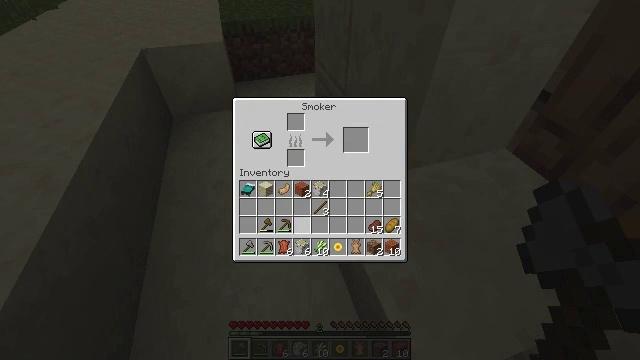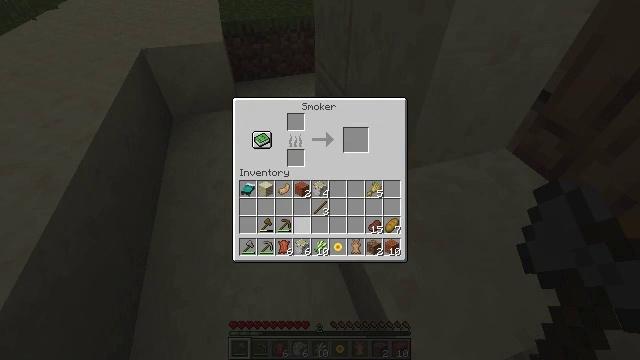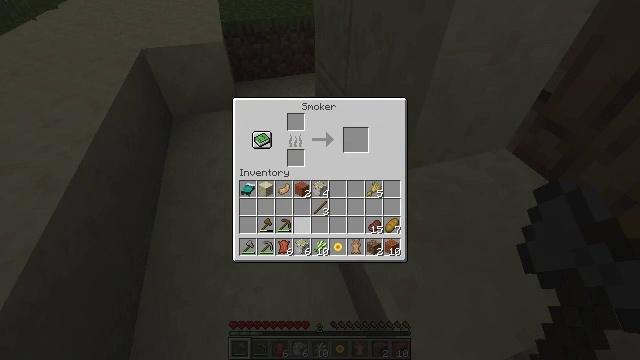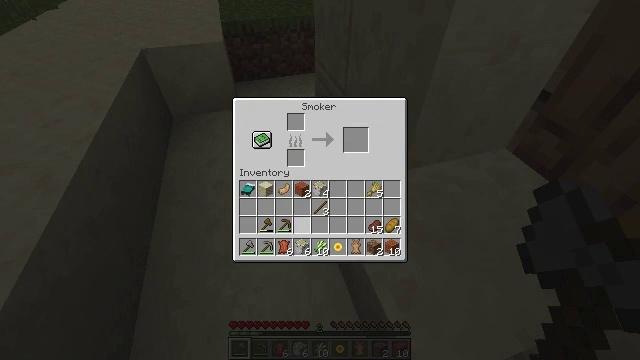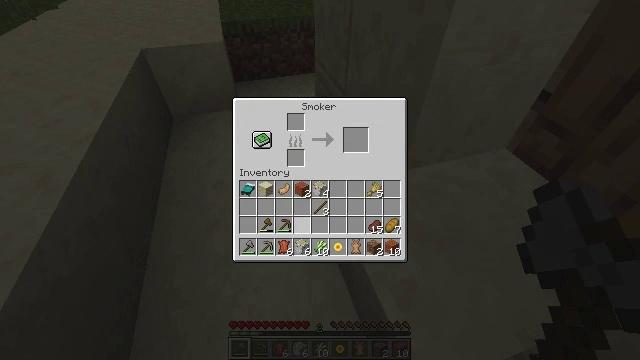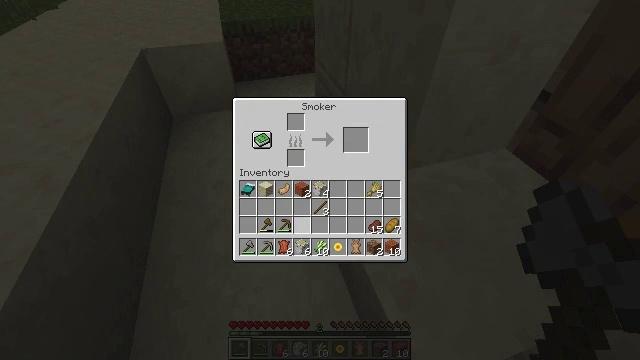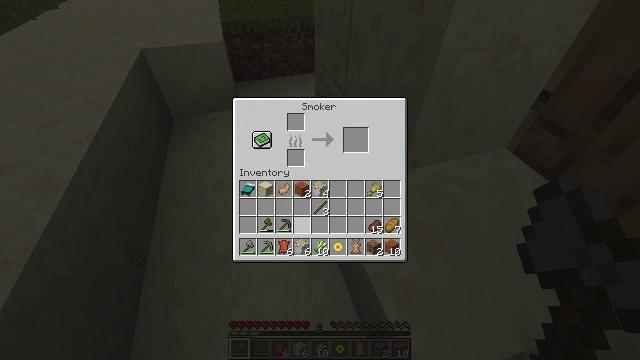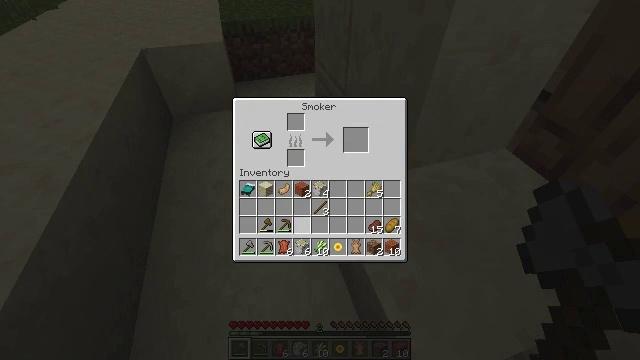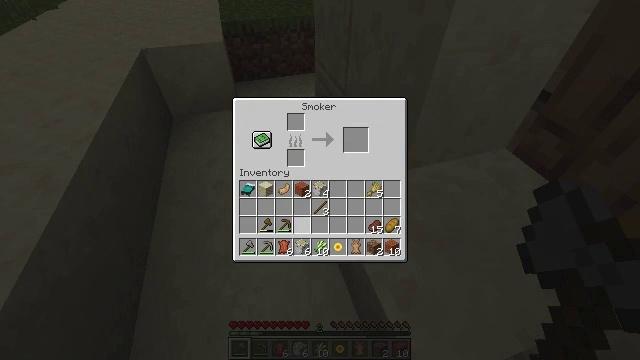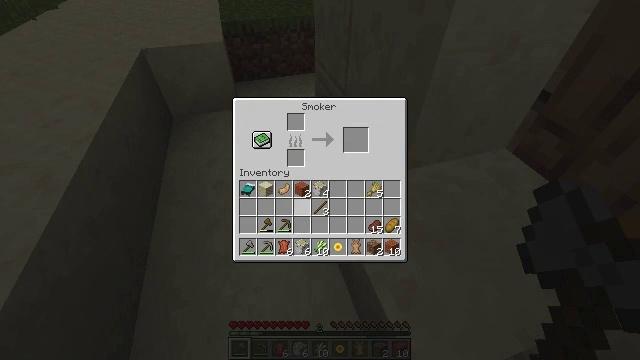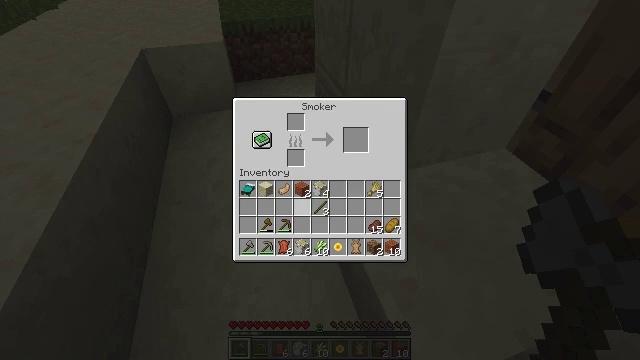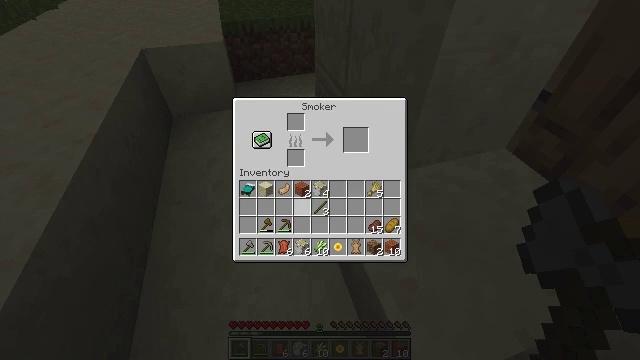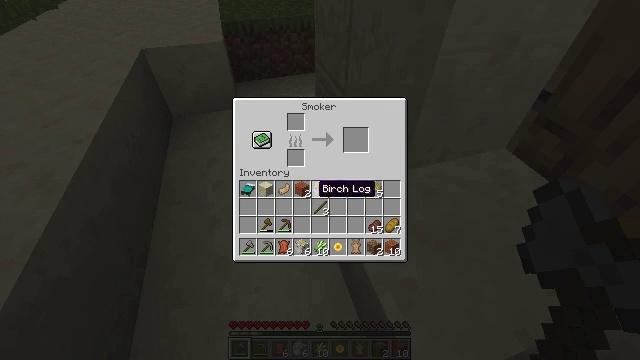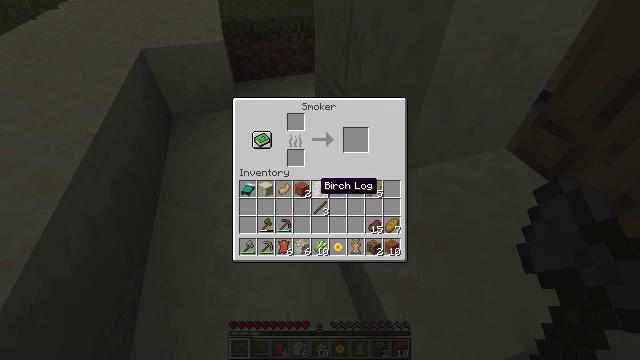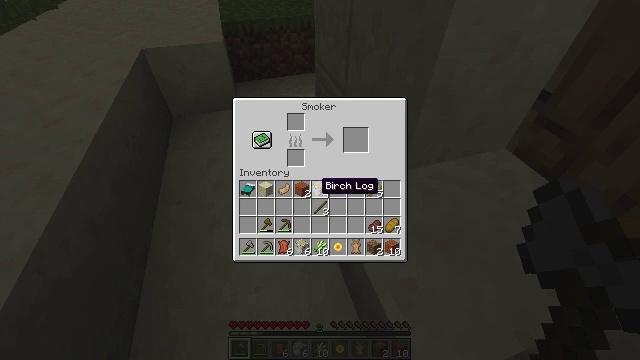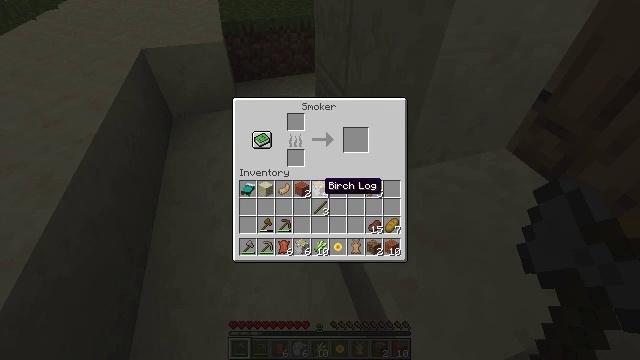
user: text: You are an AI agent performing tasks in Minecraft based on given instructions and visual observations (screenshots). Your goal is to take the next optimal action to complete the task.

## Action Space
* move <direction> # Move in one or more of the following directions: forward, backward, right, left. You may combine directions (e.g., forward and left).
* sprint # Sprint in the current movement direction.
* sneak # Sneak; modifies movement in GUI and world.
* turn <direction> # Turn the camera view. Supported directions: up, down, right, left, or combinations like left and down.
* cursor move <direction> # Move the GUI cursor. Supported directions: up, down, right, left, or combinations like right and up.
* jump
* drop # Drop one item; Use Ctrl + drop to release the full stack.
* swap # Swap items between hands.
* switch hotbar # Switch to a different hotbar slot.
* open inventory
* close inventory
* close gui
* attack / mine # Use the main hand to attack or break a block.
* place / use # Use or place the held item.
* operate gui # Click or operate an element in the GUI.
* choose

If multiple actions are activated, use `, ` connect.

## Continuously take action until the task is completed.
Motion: motion action
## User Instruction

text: Collect the dead bush from dry areas.
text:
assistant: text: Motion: no_op
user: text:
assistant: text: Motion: no_op
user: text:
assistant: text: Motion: no_op
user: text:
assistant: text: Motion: no_op
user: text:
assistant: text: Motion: no_op
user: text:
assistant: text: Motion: no_op
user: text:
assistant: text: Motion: no_op
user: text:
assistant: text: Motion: no_op
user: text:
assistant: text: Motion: no_op
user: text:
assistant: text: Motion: no_op
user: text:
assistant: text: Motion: no_op
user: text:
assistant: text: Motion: no_op
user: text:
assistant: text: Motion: no_op
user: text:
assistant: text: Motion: no_op
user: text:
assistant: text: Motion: no_op
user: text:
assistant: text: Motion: operate gui
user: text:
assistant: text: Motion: operate gui
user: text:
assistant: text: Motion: operate gui
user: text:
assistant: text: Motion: no_op
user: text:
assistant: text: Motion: cursor move left and down
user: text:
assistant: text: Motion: cursor move left and down
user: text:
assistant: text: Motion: cursor move down
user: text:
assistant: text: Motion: no_op
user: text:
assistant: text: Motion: no_op
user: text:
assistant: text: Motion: no_op
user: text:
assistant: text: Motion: no_op
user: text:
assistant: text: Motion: operate gui
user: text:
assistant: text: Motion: operate gui
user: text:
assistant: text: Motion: operate gui
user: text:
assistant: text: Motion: operate gui